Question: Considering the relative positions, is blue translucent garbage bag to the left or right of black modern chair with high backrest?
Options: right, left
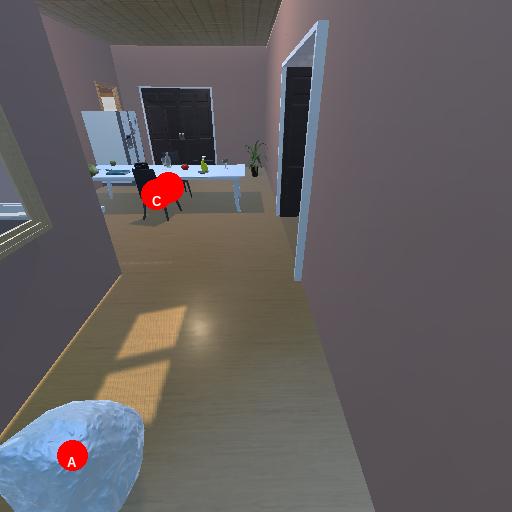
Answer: right